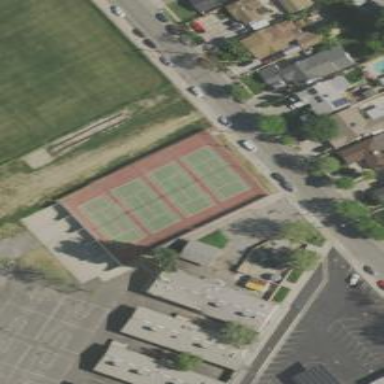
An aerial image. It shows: Tennis court on pitch.